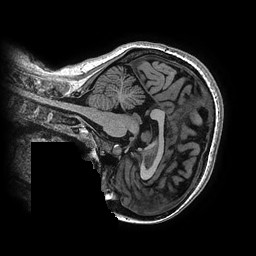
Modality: T1w
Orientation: sagittal
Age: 23
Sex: female
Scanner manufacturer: ge
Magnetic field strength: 3 T
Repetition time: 0.006952 s
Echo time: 0.00292 s